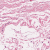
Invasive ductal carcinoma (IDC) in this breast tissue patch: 0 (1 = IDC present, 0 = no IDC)